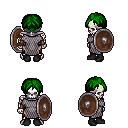
a pixel art fantasy rpg character, male body template, skeleton, chain mail, gold greaves, green parted hairstyle, leather bracers, black shoes, shield, four views (front, back, left, right), 2x2 character sprite sheet, small pixel art, hard edges, no anti-aliasing